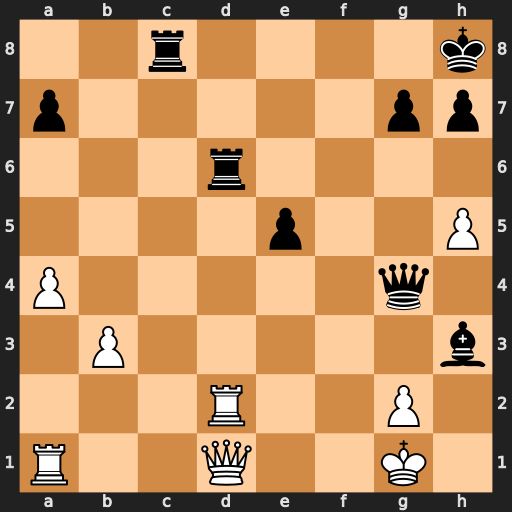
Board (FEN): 2r4k/p5pp/3r4/4p2P/P5q1/1P5b/3R2P1/R2Q2K1
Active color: w
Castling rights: -
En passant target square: -
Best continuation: Qxg4 Bxg4 Rxd6